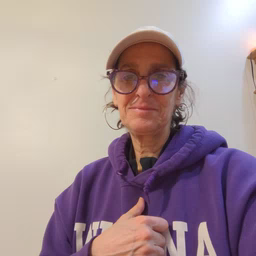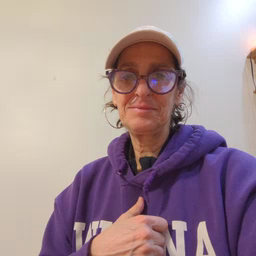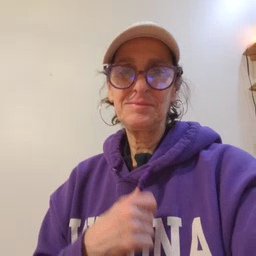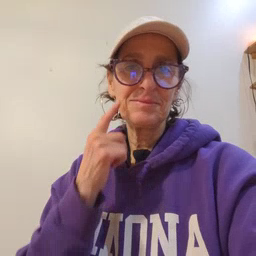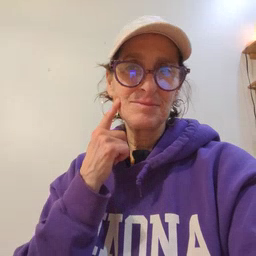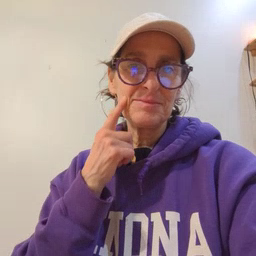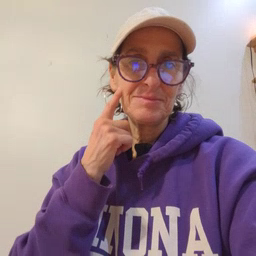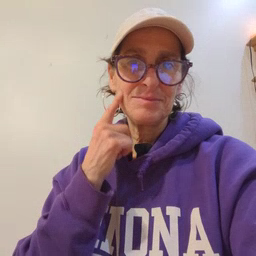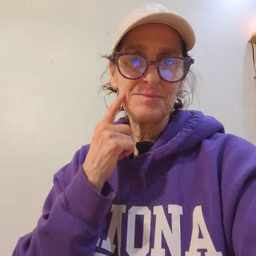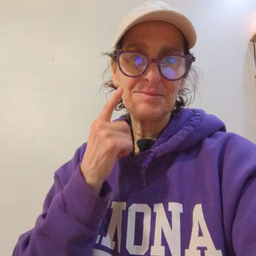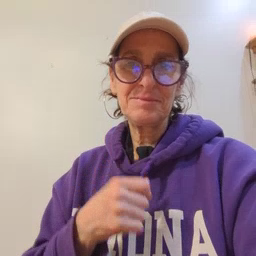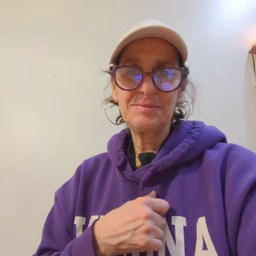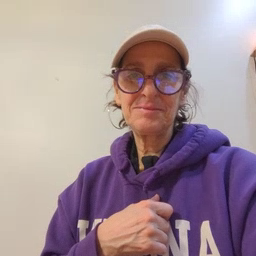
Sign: cheek